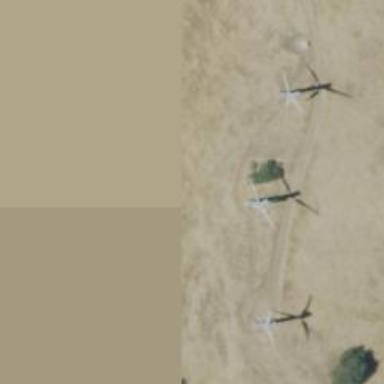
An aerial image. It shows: Wind turbine generator manufactured by Vestas. The generator utilizes wind as its source of power.